Question: I have a bootstrap-table and populated/filled data via database using JQuery.I added a column(last column) element type(input type='text') dynamically. My problem is, how can I get the data I input on dynamically added input type(text).
My reference for my Bootstrap-table: <URL>
(I tried this, but it gives me 'NULL')
'''
$('#accordion-table').on('blur','.input-sm',function() {
var txt = $(this).text();
alert(txt);
});
'''
And also how to get the selected value on 'OPTION element' and it is dynamic element also.

Both elements are dynamically added.
Thanks in advance!
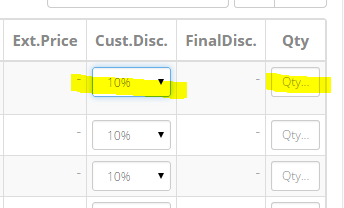
Answer: use below code to get value from input text box . check <URL>
use '.val()' instead of '.text()'
to attach event to dynamically created element use <URL>.
> Event delegation allows us to attach a single event listener, to a
parent element, that will fire for all descendants matching a
selector, whether those descendants exist now or are added in the
future.
'''
$(document).on('blur','.input-sm',function() {
var txt = $(this).val();
alert(txt);
});
'''